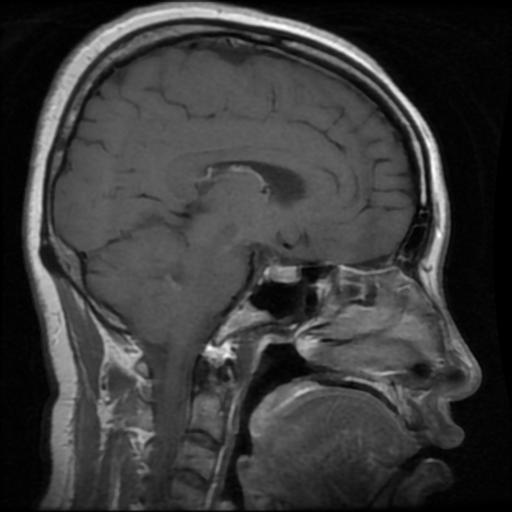
Label: pituitary